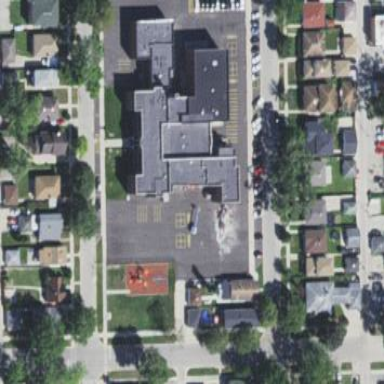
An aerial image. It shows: School building.